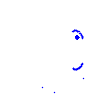
Particle: electron